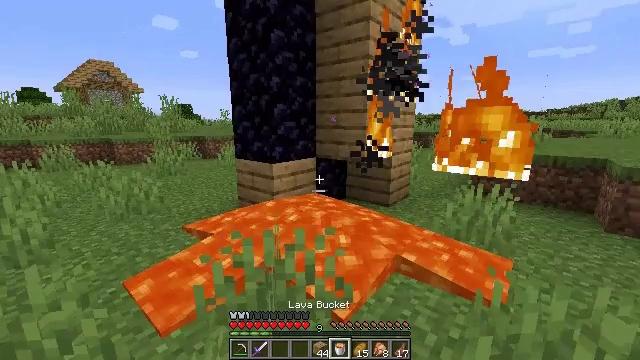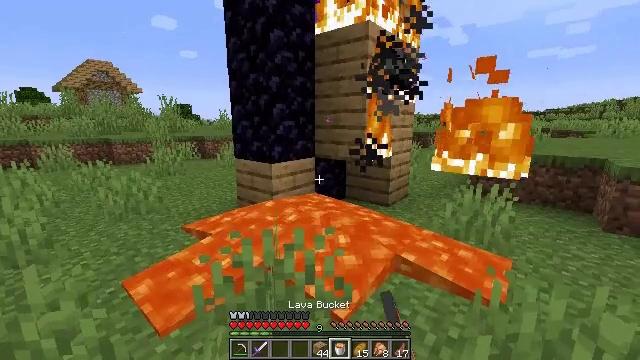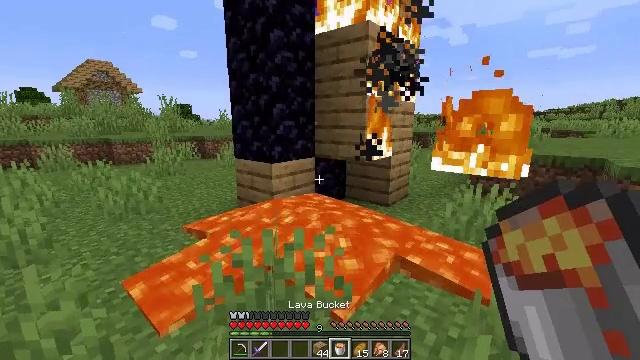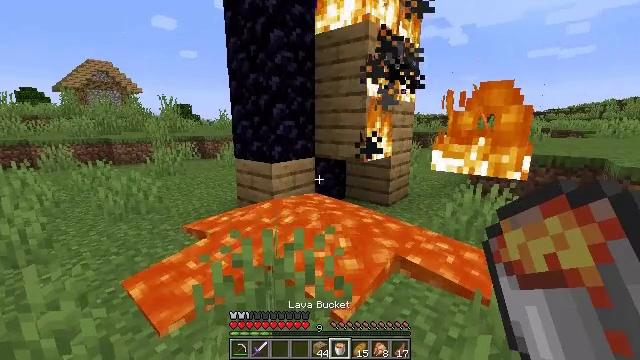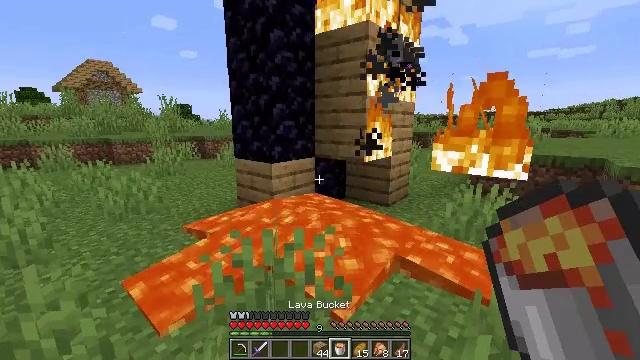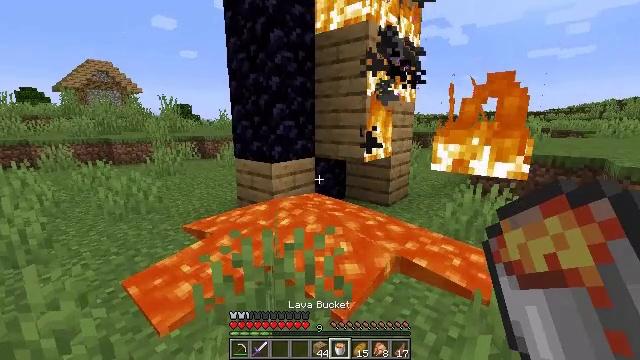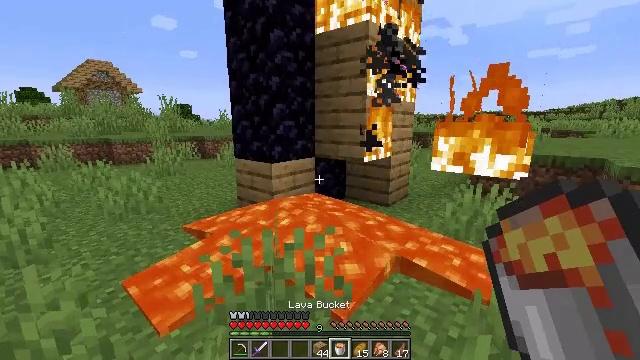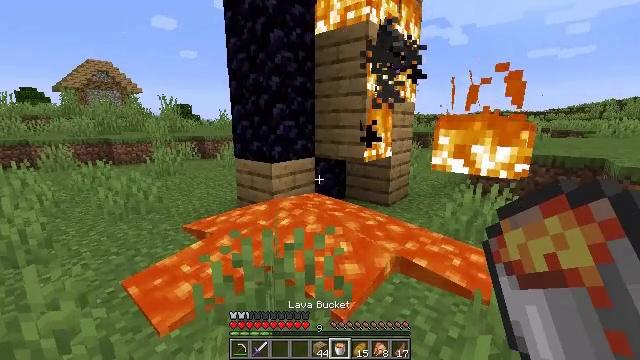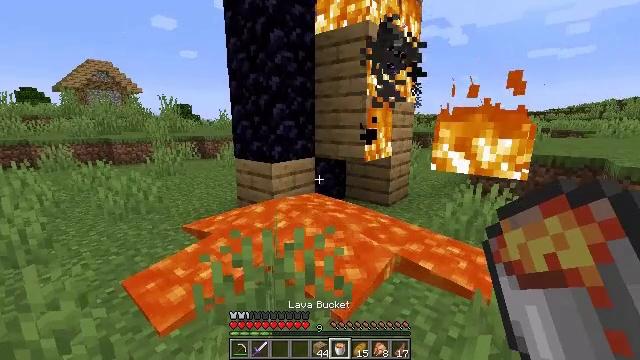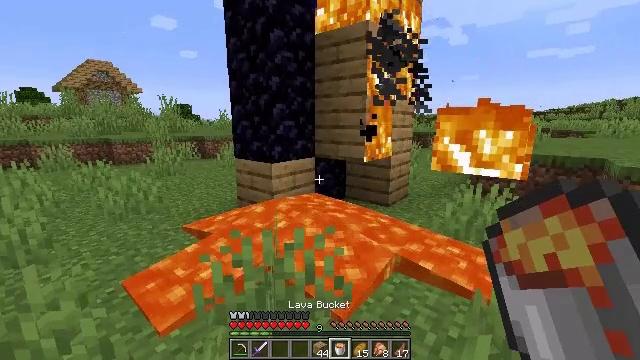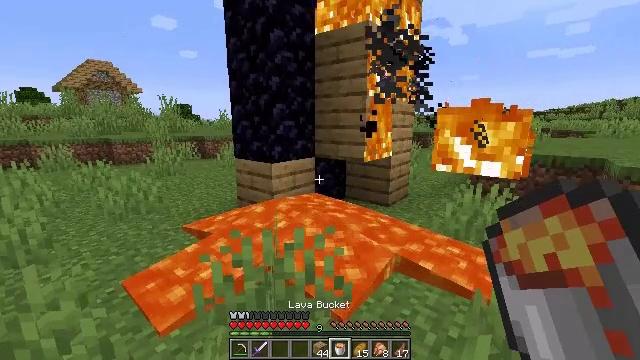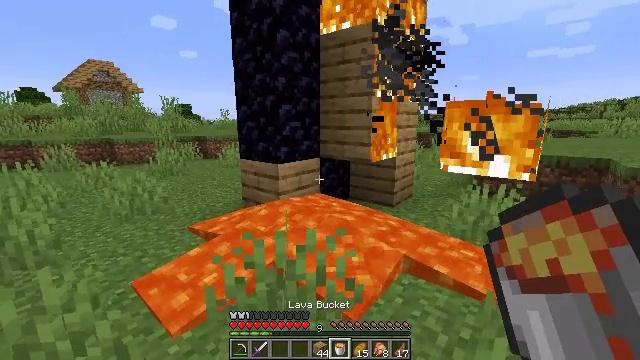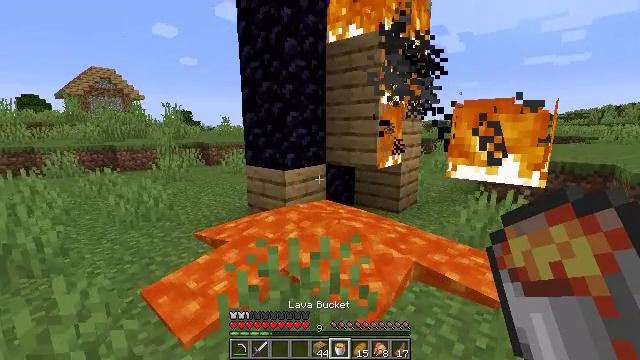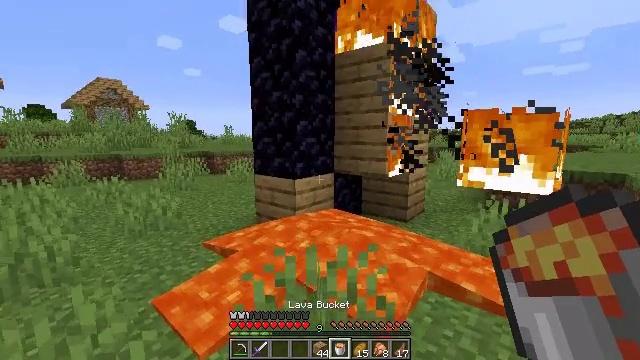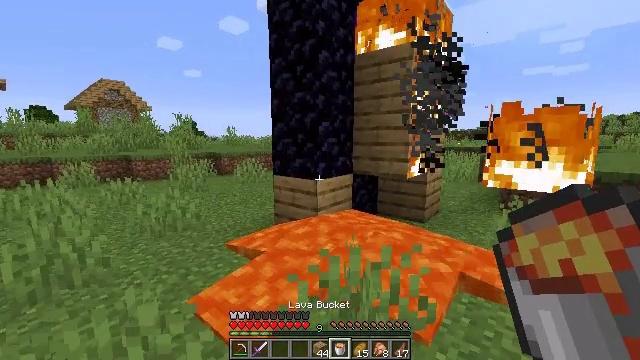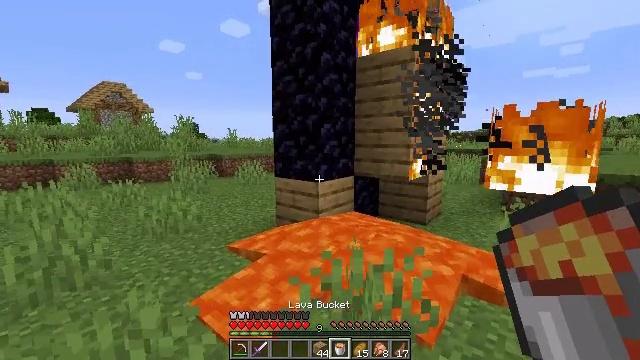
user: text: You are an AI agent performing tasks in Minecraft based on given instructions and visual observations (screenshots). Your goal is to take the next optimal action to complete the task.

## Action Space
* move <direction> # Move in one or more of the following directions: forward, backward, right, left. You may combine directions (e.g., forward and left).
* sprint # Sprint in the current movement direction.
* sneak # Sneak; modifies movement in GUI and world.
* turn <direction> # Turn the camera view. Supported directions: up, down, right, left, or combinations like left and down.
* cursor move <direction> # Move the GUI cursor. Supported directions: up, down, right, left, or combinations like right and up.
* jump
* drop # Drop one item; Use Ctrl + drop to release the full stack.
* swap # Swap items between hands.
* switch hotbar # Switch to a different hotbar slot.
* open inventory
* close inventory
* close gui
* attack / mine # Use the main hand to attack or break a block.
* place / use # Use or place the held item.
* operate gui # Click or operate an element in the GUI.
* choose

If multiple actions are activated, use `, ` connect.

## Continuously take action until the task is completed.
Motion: motion action
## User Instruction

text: Mine soul soil in the Nether.
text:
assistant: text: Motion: no_op
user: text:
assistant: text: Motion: no_op
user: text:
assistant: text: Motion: no_op
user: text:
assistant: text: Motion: no_op
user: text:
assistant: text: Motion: no_op
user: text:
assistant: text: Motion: no_op
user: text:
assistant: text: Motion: no_op
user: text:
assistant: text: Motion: no_op
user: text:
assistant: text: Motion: no_op
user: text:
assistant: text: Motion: no_op
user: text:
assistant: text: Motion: move left
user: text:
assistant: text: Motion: move left, turn up
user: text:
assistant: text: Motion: move left, turn up
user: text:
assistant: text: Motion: move left
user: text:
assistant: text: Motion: move left
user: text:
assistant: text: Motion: move left
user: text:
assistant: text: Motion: move left
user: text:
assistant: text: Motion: move left
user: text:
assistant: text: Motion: move left, turn left
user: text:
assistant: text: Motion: move left, turn left
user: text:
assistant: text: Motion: move left
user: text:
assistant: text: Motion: move left
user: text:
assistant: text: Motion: move forward and move left, sprint
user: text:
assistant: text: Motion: move forward and move left, sprint
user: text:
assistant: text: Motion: move forward and move left, sprint
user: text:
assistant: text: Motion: move forward and move left, sprint
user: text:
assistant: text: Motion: move forward and move left, sprint
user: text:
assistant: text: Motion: move forward and move left, sprint
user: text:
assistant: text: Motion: move forward and move left, sprint
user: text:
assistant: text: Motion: move forward and move left, sprint